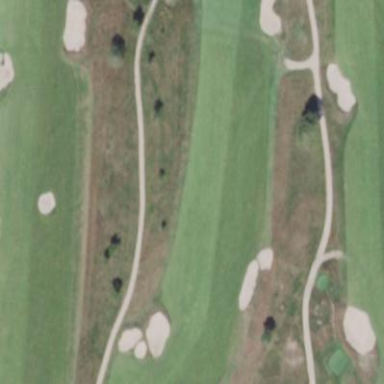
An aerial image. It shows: Rough area on grassy golf course.